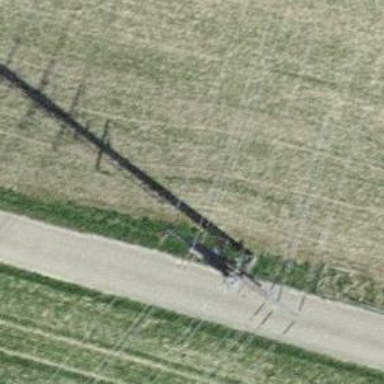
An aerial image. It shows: Minor power line with three cables.